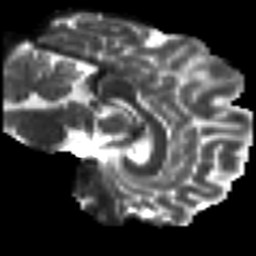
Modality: T2w
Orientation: sagittal
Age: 49
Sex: female
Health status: ill
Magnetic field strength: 3 T
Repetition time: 9 s
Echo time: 0.093 s